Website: home-depot
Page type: review-order
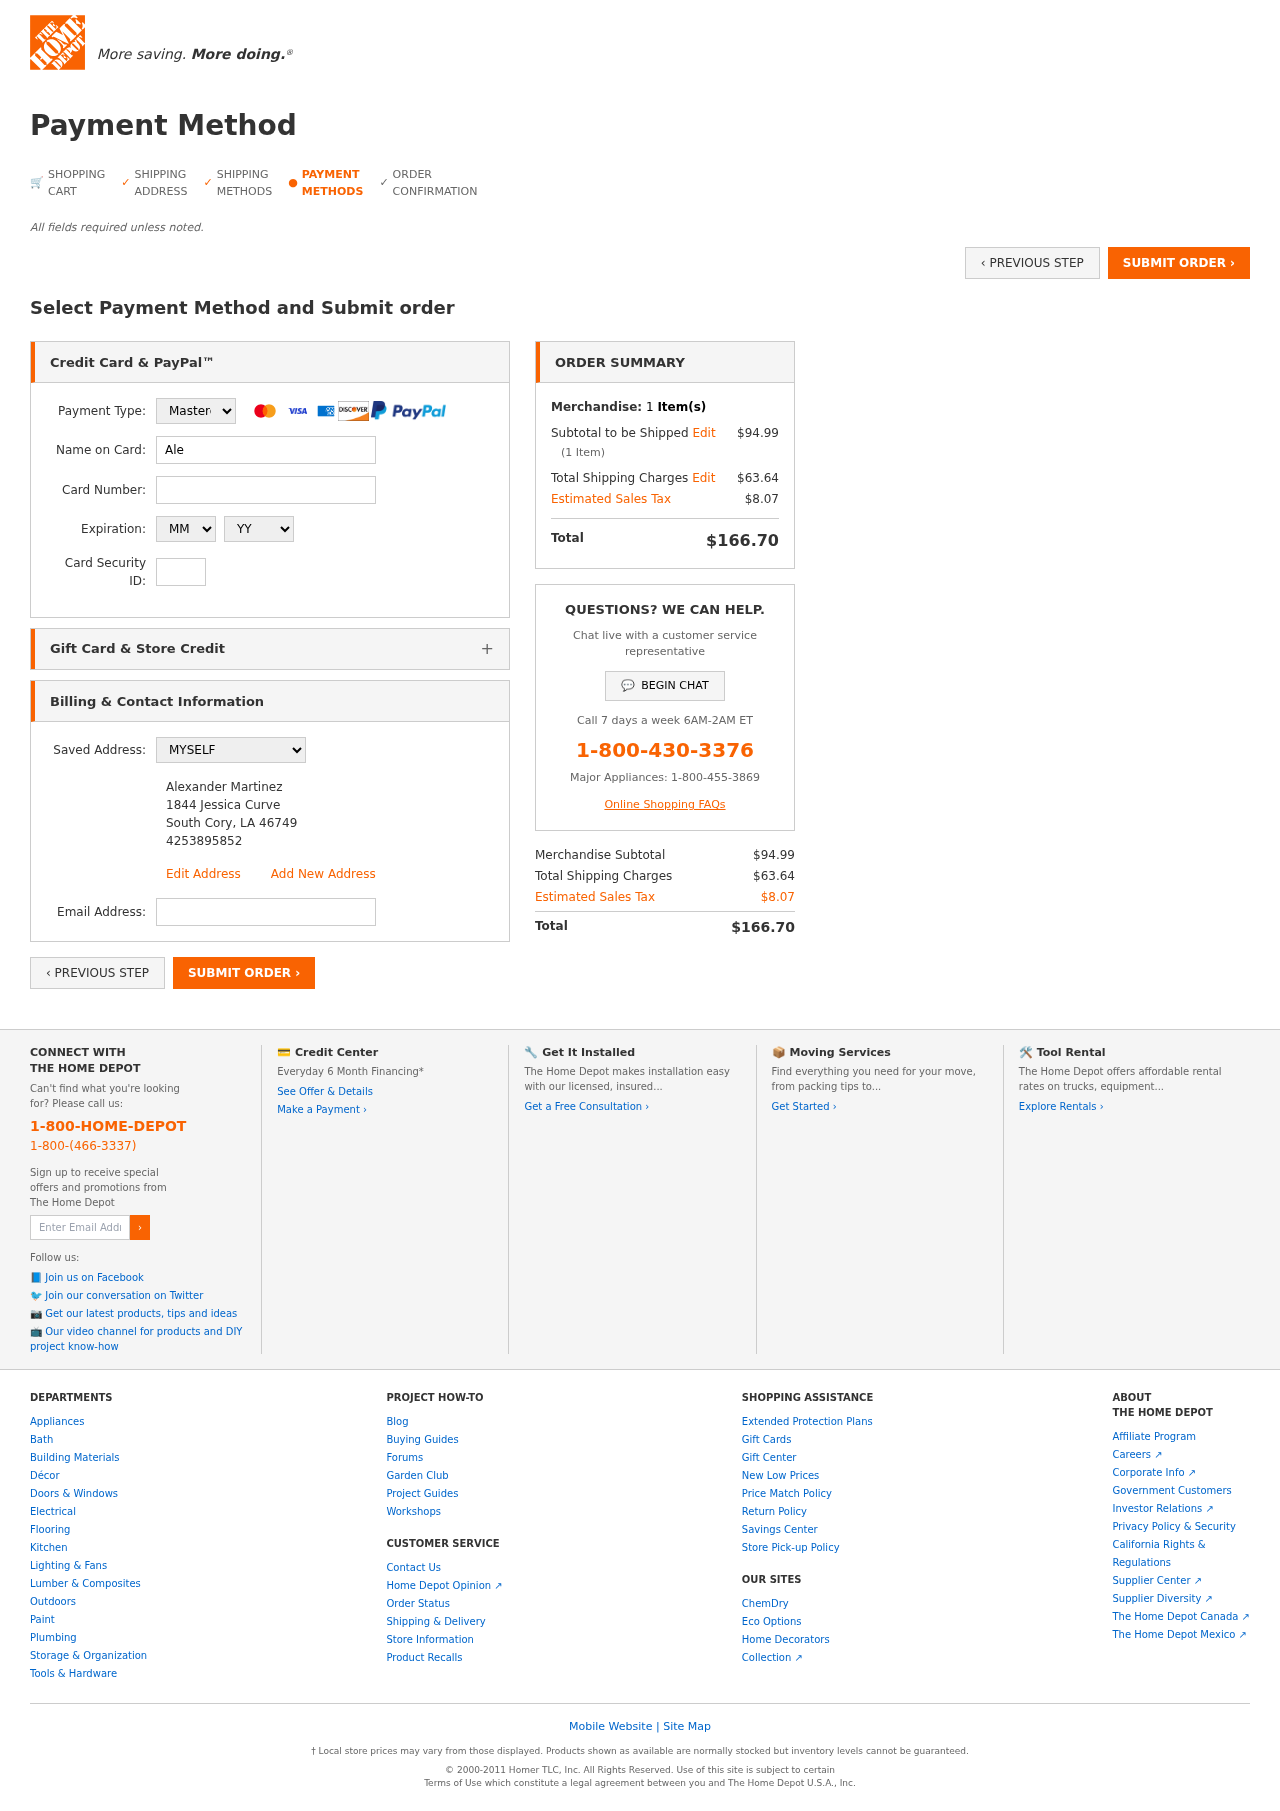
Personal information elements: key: PII_CARD_CVV
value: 392
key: PII_CARD_EXPIRY_MONTH
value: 02
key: PII_CARD_EXPIRY_YEAR
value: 26
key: PII_CARD_NUMBER
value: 2229 0864 8511 3062
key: PII_CARD_TYPE
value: Mastercard
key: PII_EMAIL
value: amartinez@yahoo.com
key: PII_FULLNAME
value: Alexander Martinez
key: PII_FULLNAME2
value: Alexander Martinez
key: PII_STREET2
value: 1844 Jessica Curve
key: PII_CITY2
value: South Cory
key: PII_STATE_ABBR2
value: LA
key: PII_POSTCODE2
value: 46749
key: PII_PHONE2
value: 4253895852
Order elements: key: ORDER_NUM_ITEMS
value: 1
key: ORDER_SUBTOTAL
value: $94.99
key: ORDER_NUM_ITEMS2
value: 1
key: ORDER_SHIPPING_COST
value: $63.64
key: ORDER_TAX
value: $8.07
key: ORDER_TOTAL
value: $166.70
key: ORDER_SUBTOTAL2
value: $94.99
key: ORDER_SHIPPING_COST2
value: $63.64
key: ORDER_TAX2
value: $8.07
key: ORDER_TOTAL2
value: $166.70